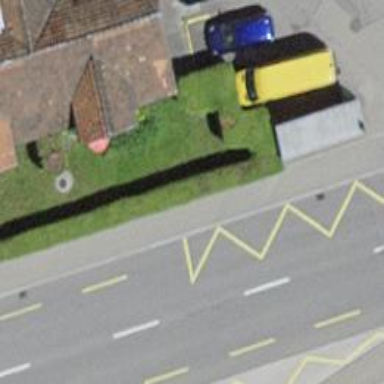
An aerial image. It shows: Sidewalk with platform for public transport. The platform includes shelter.